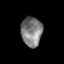
Tissue: skin
Cell type: Epithelial cells
Senescence score: 0.1909
Nuclear area (px): 607
Mean DAPI intensity: 125.117